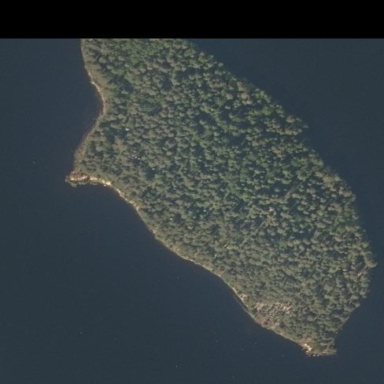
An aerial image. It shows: Islet covered with woodland.